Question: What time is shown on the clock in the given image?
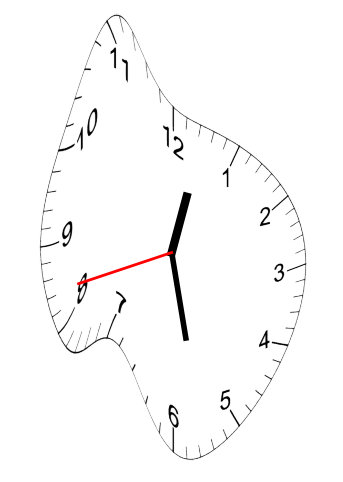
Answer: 12:27:42